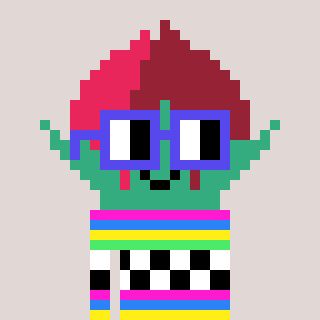
a pixel art character with square blue glasses, a rosebud-shaped head and a slimegreen-colored body on a warm background